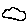
Label: cloud